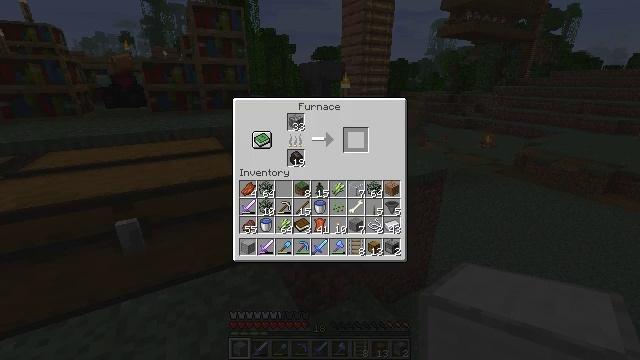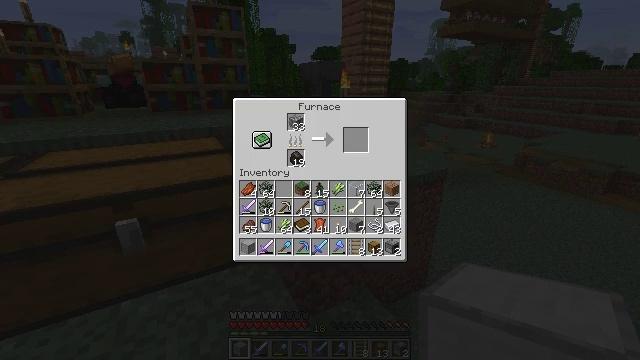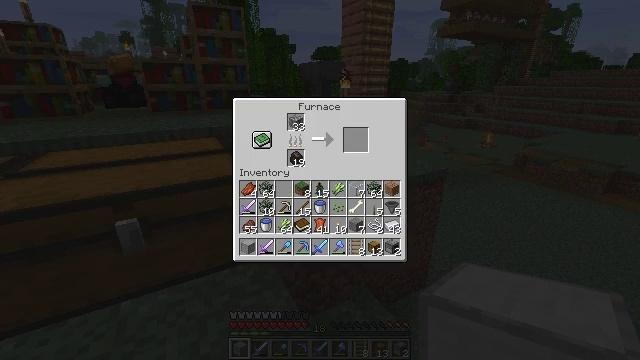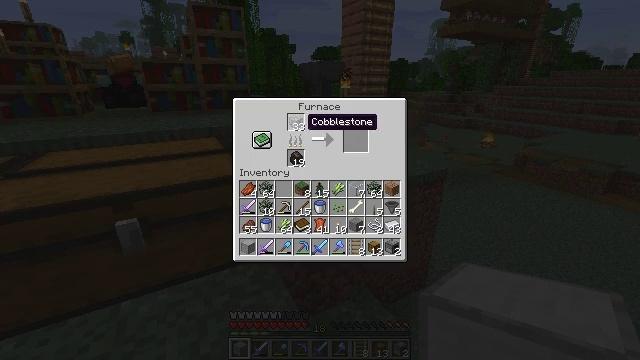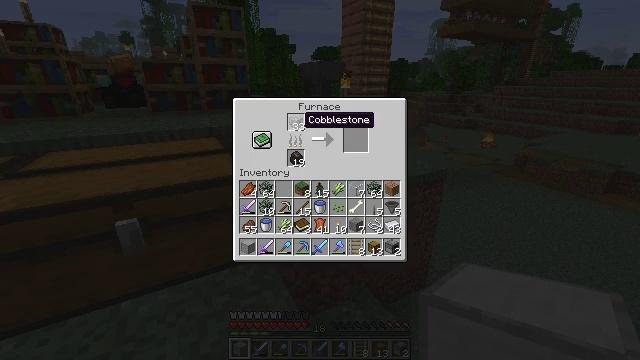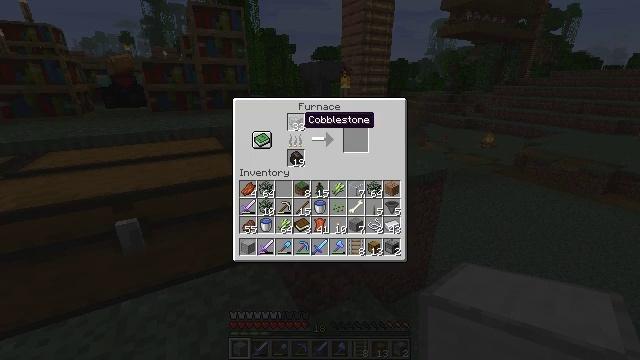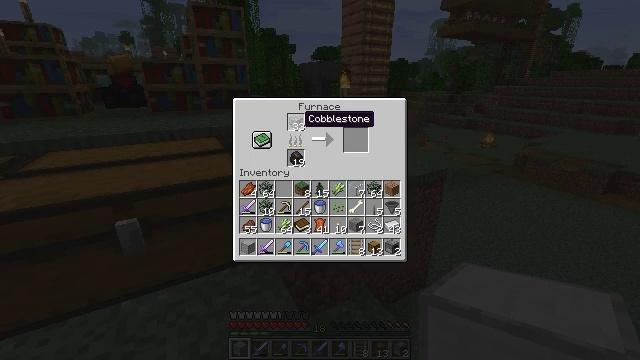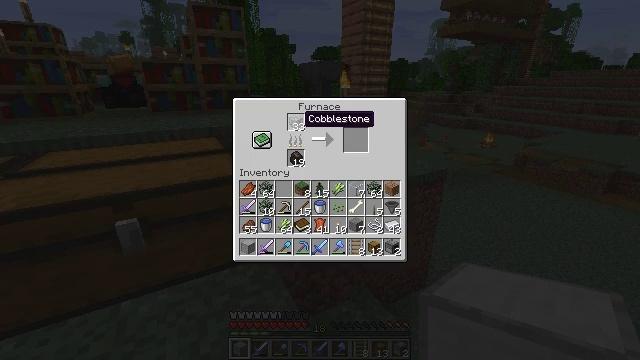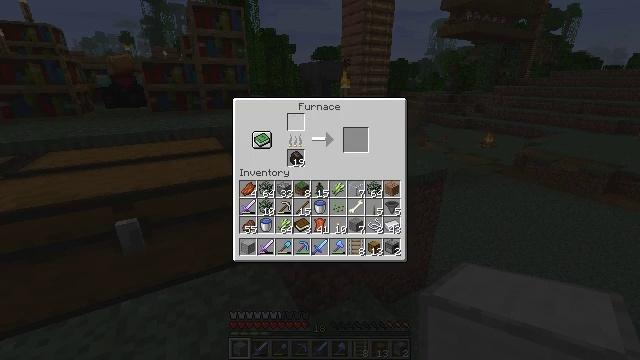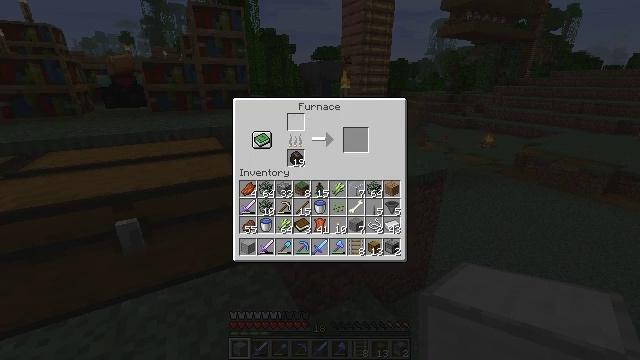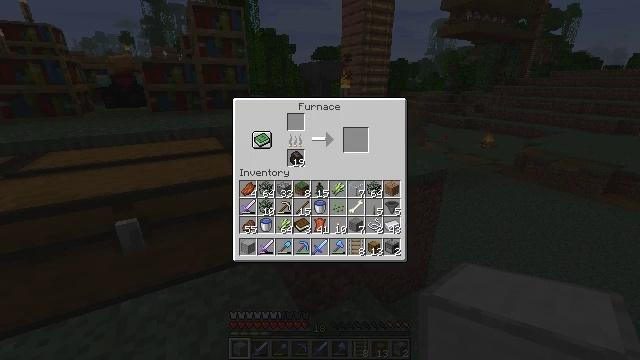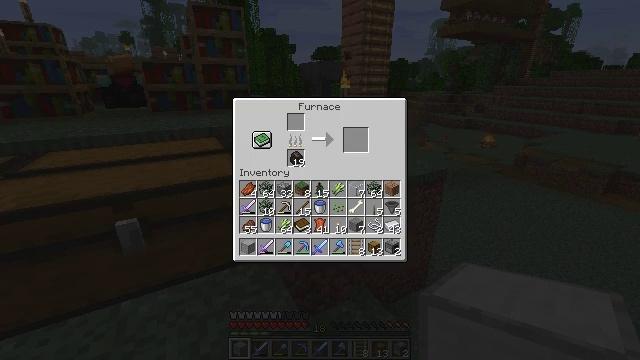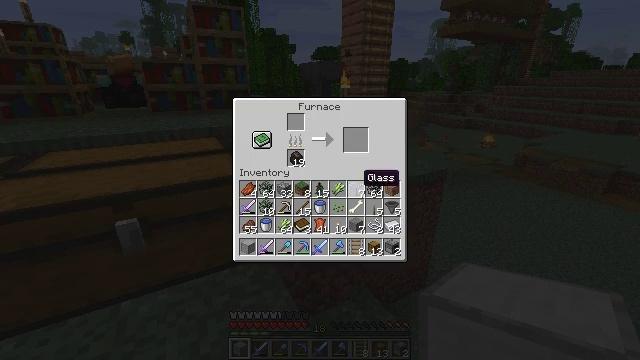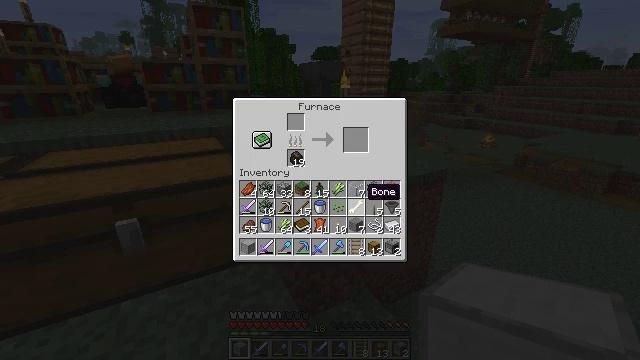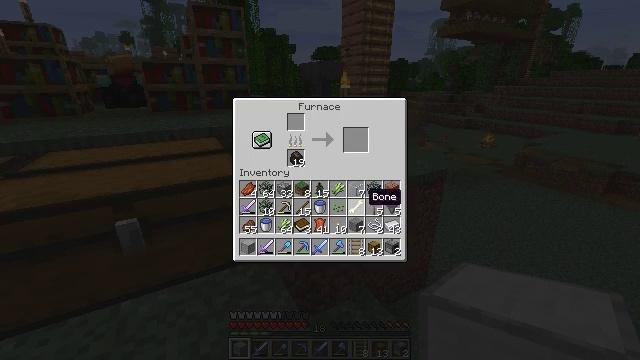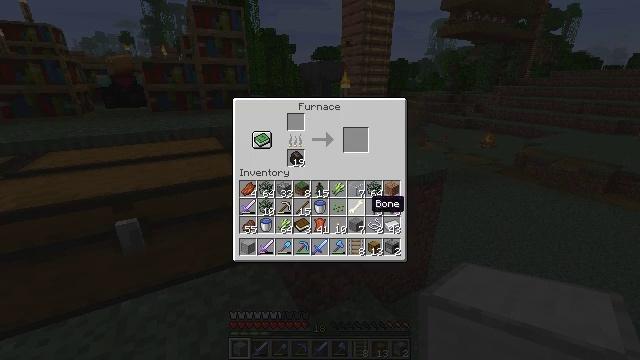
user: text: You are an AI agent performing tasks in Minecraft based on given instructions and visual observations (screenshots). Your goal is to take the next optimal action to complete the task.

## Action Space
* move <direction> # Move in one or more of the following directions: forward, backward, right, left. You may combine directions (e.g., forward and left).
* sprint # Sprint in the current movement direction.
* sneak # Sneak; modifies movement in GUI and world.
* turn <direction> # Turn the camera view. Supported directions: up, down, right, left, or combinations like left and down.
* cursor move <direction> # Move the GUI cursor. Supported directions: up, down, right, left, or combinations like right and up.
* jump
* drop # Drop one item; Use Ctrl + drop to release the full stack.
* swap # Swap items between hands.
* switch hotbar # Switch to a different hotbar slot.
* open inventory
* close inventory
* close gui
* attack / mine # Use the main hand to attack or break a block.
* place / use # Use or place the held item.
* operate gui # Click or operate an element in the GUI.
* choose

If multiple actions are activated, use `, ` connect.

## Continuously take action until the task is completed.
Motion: motion action
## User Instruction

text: Put stone in the furnace to get smooth stone.
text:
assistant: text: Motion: sneak, cursor move left, open gui
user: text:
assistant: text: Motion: sneak, cursor move left
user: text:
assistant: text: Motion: sneak, cursor move left
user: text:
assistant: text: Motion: sneak
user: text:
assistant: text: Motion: sneak
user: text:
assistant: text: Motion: sneak
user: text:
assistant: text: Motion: sneak
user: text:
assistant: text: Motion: sneak, operate gui
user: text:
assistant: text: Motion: sneak, operate gui
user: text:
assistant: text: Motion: sneak, cursor move right
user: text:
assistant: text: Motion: sneak, cursor move right and down
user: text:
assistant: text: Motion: sneak, cursor move right and down
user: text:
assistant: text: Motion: sneak, cursor move down
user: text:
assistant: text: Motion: sneak
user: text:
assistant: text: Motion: sneak
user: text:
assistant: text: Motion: sneak
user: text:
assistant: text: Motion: sneak
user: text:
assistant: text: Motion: sneak
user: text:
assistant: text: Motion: sneak
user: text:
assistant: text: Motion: sneak
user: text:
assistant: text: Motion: sneak
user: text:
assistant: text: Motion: sneak
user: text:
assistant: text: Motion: sneak, operate gui
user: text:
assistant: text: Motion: sneak, operate gui
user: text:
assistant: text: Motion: sneak
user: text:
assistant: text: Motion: sneak
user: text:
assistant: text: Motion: sneak
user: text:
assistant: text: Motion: sneak
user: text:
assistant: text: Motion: sneak
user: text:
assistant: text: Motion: sneak